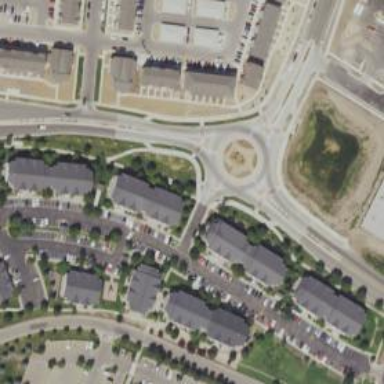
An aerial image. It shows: Roundabout at tertiary road junction.